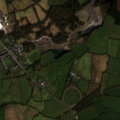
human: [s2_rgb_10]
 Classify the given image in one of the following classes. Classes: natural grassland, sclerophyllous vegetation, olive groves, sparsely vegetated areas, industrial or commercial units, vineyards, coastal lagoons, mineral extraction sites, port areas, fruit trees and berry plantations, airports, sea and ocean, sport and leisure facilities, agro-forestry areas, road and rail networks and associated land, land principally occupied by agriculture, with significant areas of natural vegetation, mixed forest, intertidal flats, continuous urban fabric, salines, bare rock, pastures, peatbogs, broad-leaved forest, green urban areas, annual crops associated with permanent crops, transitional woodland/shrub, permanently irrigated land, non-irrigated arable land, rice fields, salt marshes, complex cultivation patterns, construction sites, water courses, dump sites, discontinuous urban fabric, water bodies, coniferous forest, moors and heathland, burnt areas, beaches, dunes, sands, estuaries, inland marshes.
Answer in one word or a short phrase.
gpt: mineral extraction sites, pastures